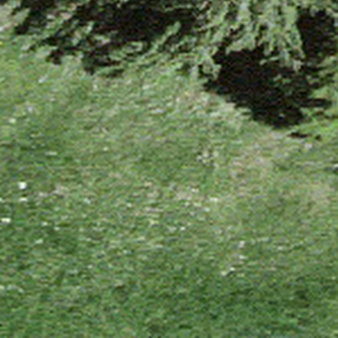
Label: other